Field crop: maize
Growth stage: 2
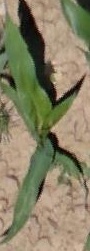
Species: maize